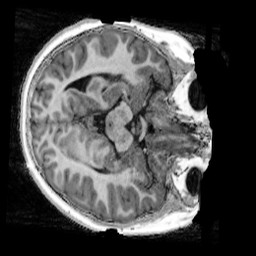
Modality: UNIT1_denoised
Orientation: axial
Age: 10
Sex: male
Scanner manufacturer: siemens
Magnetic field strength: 3 T
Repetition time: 4 s
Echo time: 0.00303 s